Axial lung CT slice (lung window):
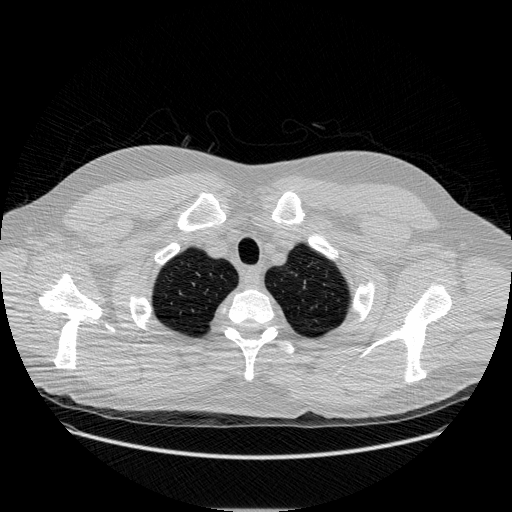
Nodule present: no